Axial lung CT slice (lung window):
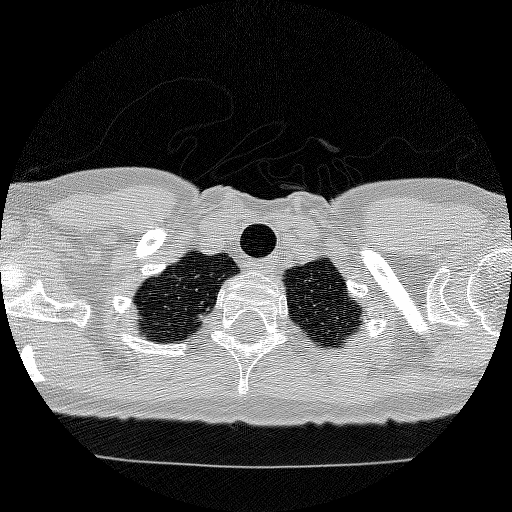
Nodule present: no